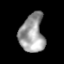
Tissue: lung
Cell type: Endothelial cells
Senescence score: 0.1981
Nuclear area (px): 916
Mean DAPI intensity: 157.383